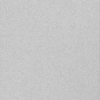
Label: dusty